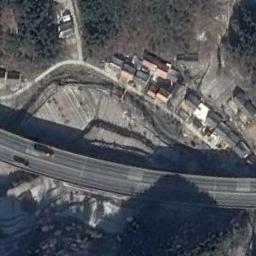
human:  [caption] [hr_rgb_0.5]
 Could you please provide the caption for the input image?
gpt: The freeway goes through the bare land and some trees .

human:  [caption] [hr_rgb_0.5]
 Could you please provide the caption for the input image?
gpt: The highways are particularly slender .

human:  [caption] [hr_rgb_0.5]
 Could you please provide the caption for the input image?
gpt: There is a large area of ​​farmland around the freeway, There are two cars on the freeway, And there are several buildings next to the farmland .

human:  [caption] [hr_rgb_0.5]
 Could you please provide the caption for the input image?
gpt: A freeway with a bend goes through the wasteland and some houses are on one side of the freeway .

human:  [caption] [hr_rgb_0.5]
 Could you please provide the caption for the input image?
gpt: There are many buildings beside the freeway on the bridge .